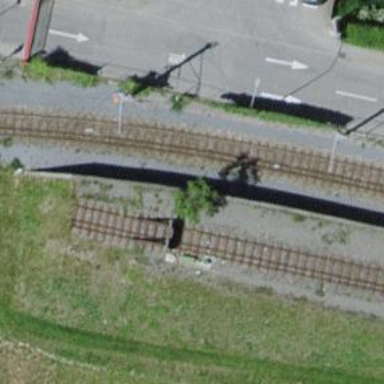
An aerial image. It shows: Railway buffer stop.